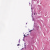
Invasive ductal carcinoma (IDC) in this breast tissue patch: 0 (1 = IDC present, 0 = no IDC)